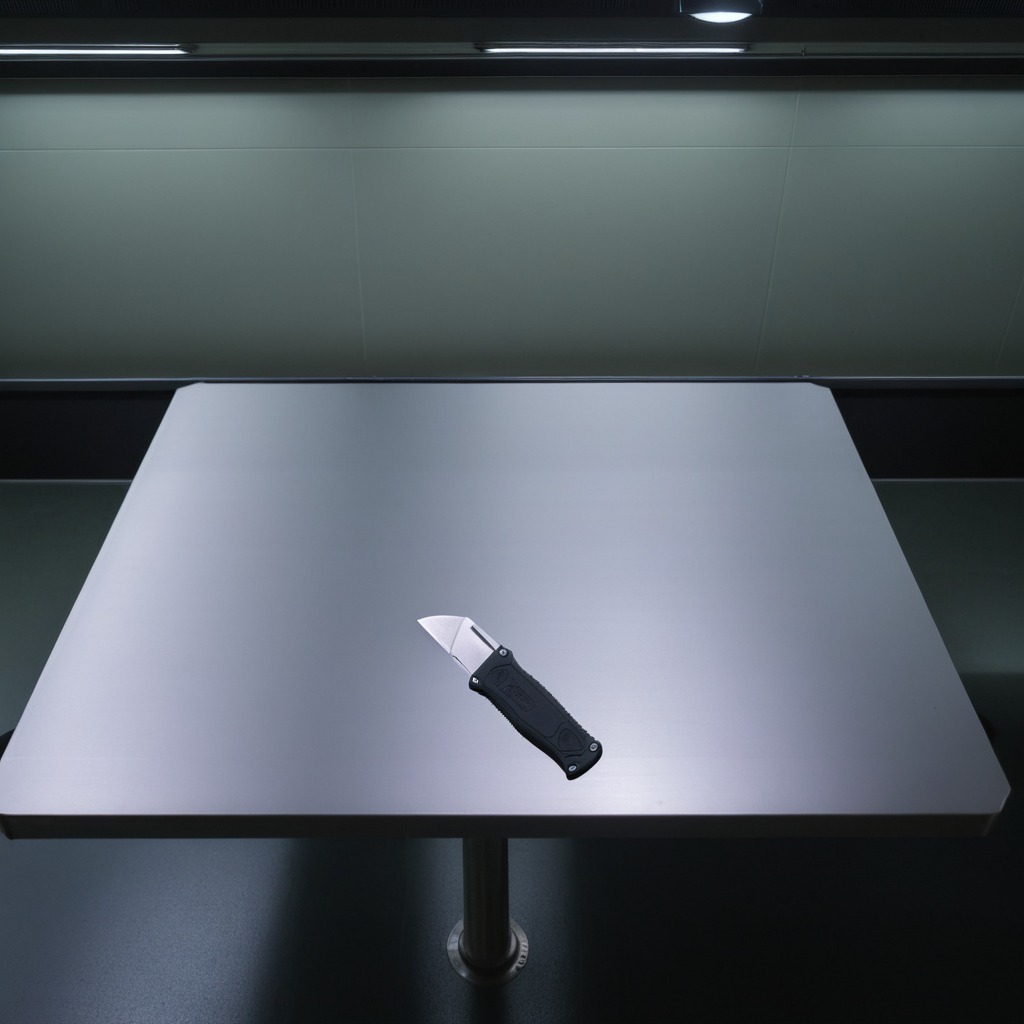
A utility knife is lying on a clean empty table in a railway signal maintenance room lit by harsh overhead fluorescents.